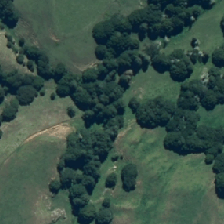
Land cover: broadleaved_indigenous_hardwood